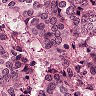
Metastatic tissue present: yes